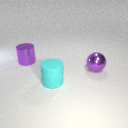
large cyan rubber cylinder in front of large purple metal cylinder